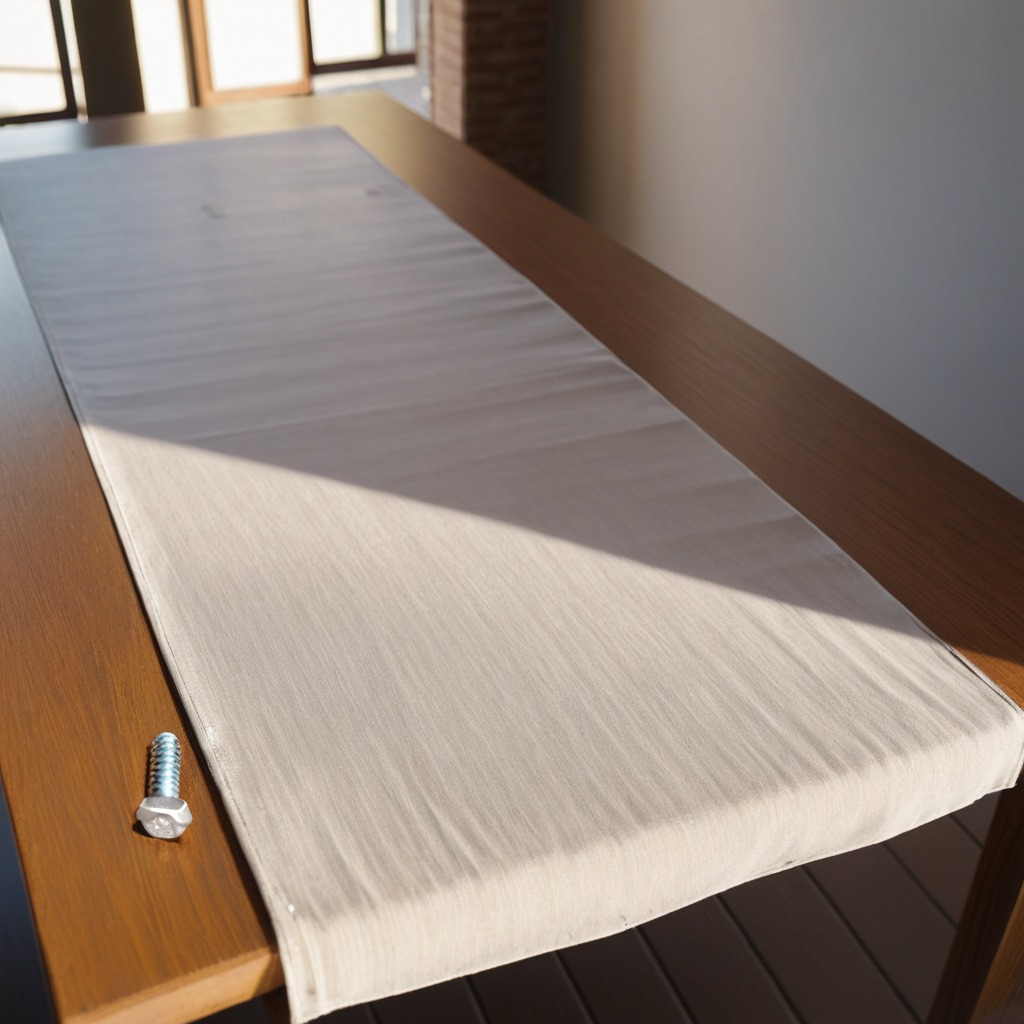
A metal screw is lying on a wooden table in an outdoor workshop during daytime bright natural light soft shadows worn but beneath the cloth.